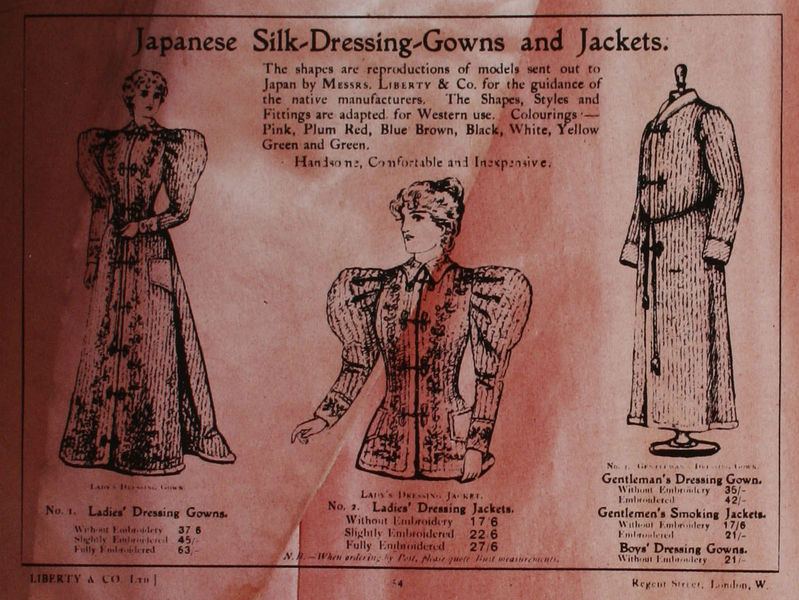
Titel: Japanische Morgenmäntel aus Seide von Yuletide Gift
Standort: viele Standorte
Institution: Seriendruck
Schlagwörter: dunkel, mann, weiß, ausschnitt, damen, frau, frisur, hell, kleid, schwarz, zeichnung, dame, herren, mode, muster, rock, anzug, jacke, kleidung, rahmen, ärmel, gewand, kostüm, mantel, blatt, england, puffärmel, rosa, seide, schleppe, taille, japan, schrift, papier, modell, studie, werbung, zahlen, morgenmantel, japanisch, gehrock, buch, torso, druck, schnitt, text, zeitschrift, zeitung, jacken, entwurf, kleiderständer, ständer, geknöpft, entwürfe, illustrierte, preis, tailliert, englisch, liberty, beschreibung, kelidung, bodenlang, zeichnungen, katalog, maße, morgenrock, kimono, anzeige, schneider, jackets, bekelidung, dressing gowns, japanese, mofezeichnung, preise, stäner